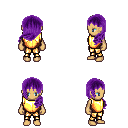
a pixel art fantasy rpg character, female body template, human, tanned skin, gold chest armor, gold greaves, purple left-swept hairstyle, four views (front, back, left, right), 2x2 character sprite sheet, small pixel art, hard edges, no anti-aliasing